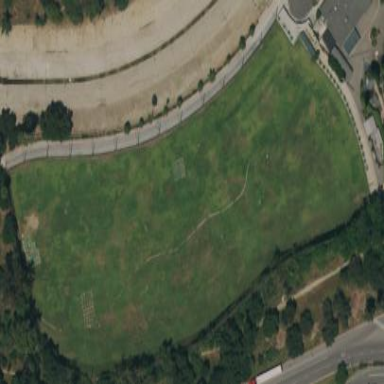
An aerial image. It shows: Grassy area designated as driving range for golf.